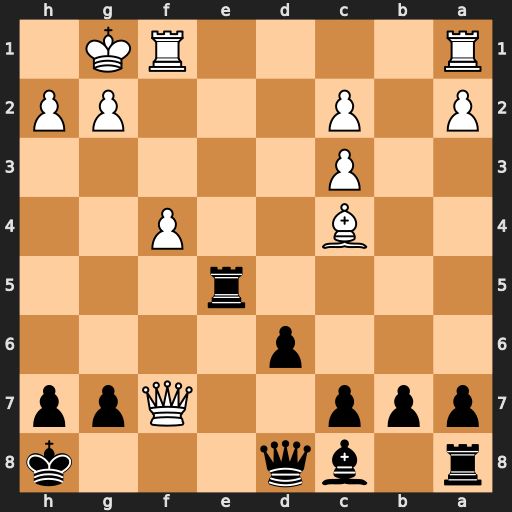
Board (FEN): r1bq3k/ppp2Qpp/3p4/4r3/2B2P2/2P5/P1P3PP/R4RK1
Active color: b
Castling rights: -
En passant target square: -
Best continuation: Rf5 Qxf5 Bxf5